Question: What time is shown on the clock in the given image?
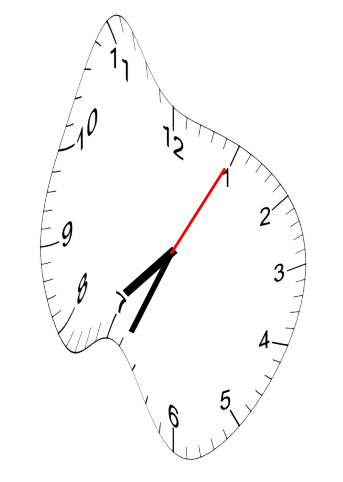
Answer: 07:34:05